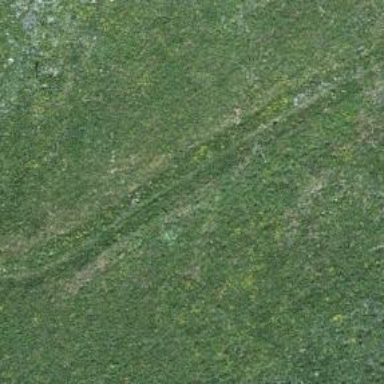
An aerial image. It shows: Path covered in grass.